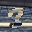
Label: 3